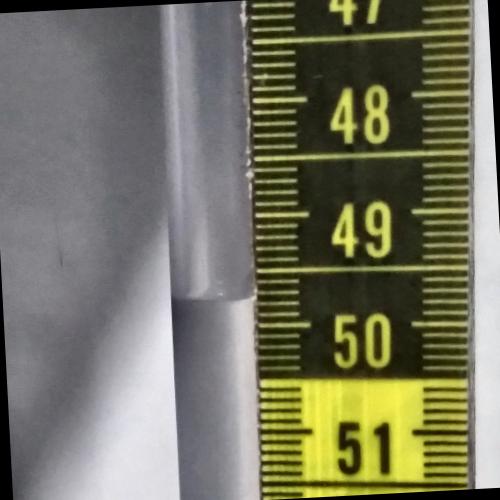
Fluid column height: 49.8 cm